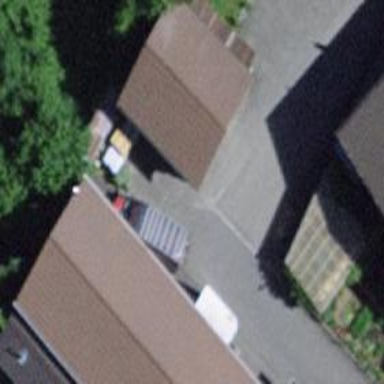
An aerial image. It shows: Garage.